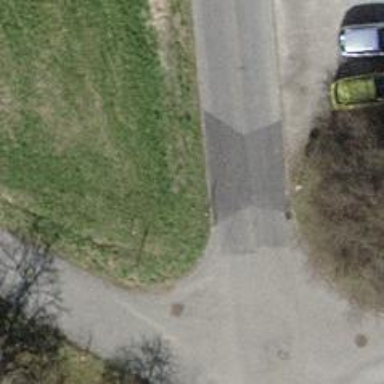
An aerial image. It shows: Unclassified road with asphalt surface.